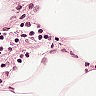
Metastatic tissue present: no